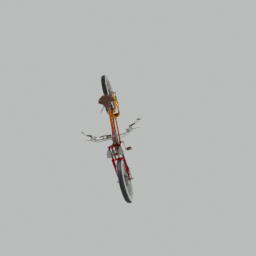
Label: mechanical